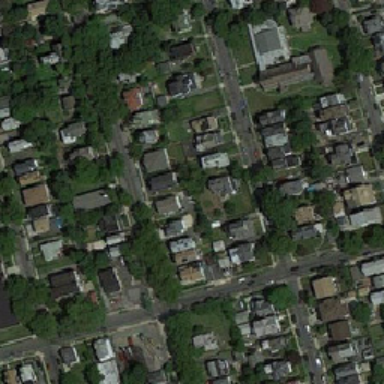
Houses are lined up closely between each block of trees and lawns .